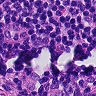
Metastatic tissue present: yes